Field crop: maize
Growth stage: 2
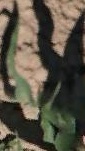
Species: maize